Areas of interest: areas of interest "Shopping Mall"
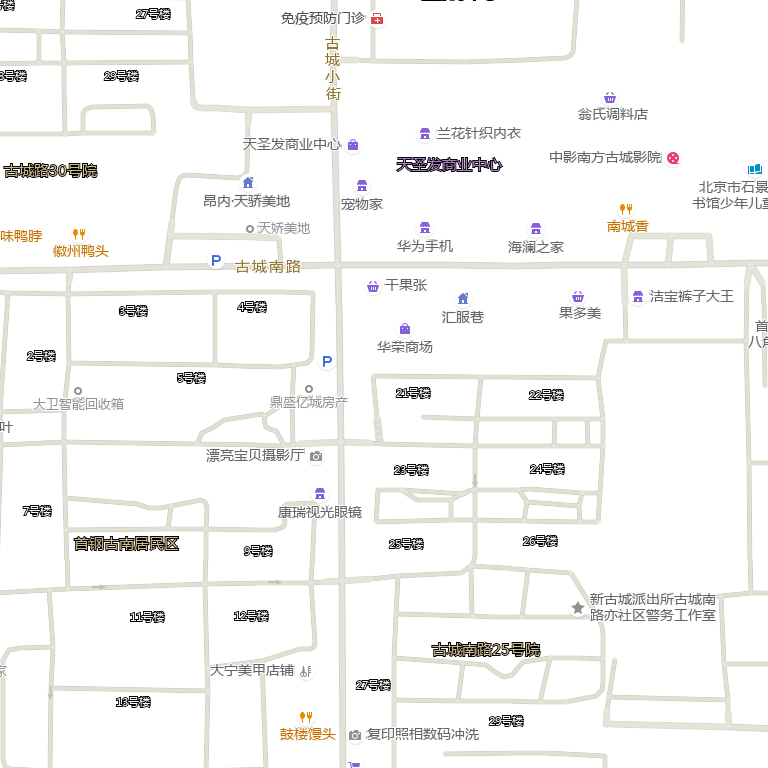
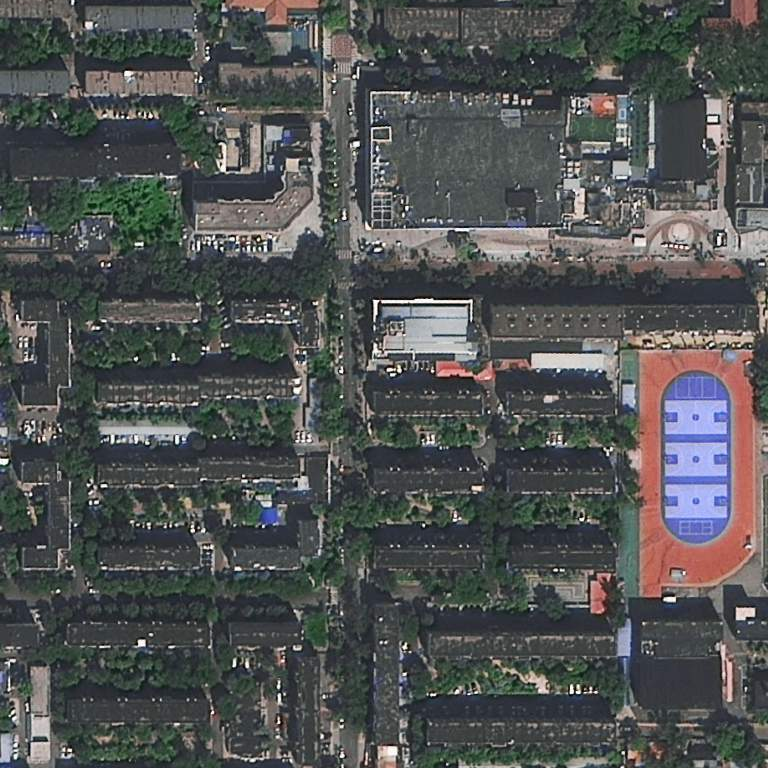